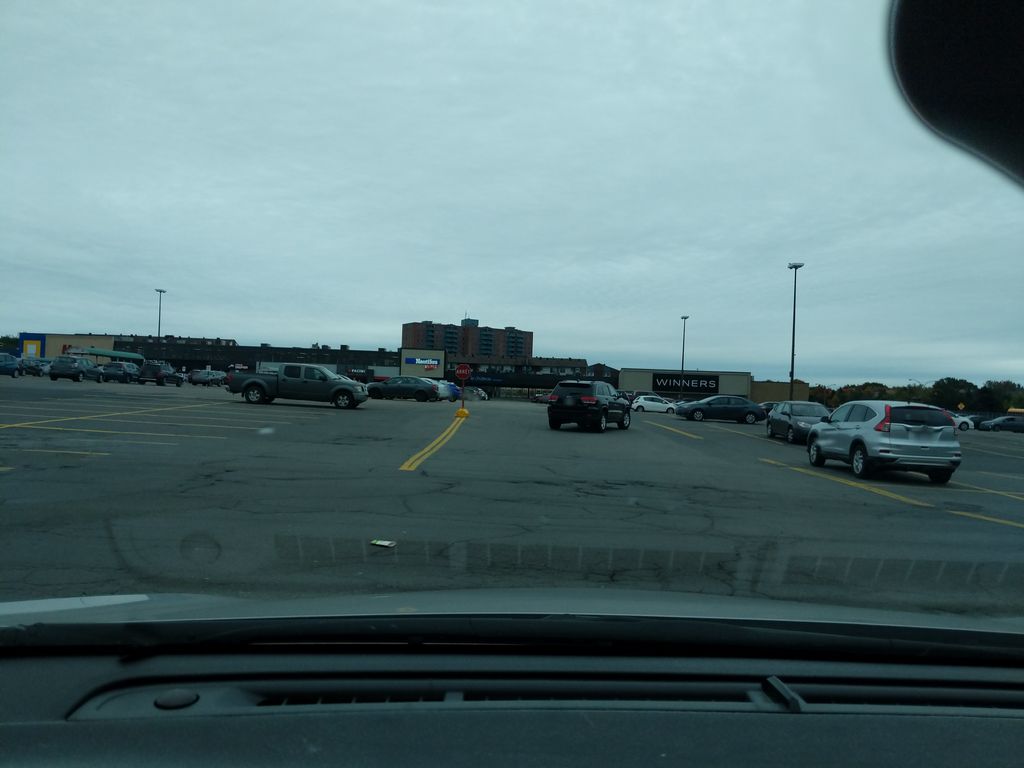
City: quebec_city